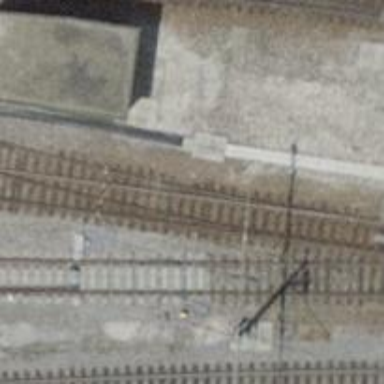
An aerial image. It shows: Railway yard with single electrified track. The contact line has voltage of 3000 or 15000.